Question: There is a "Change language" button at the bottom-right of the <URL>'s control panel.

But the button doesn't show up when I setup my own site. I try to copy some settings in demo site like "I18n Translation Enabled", still lack of luck. Can't find any document on the refinery site or google.
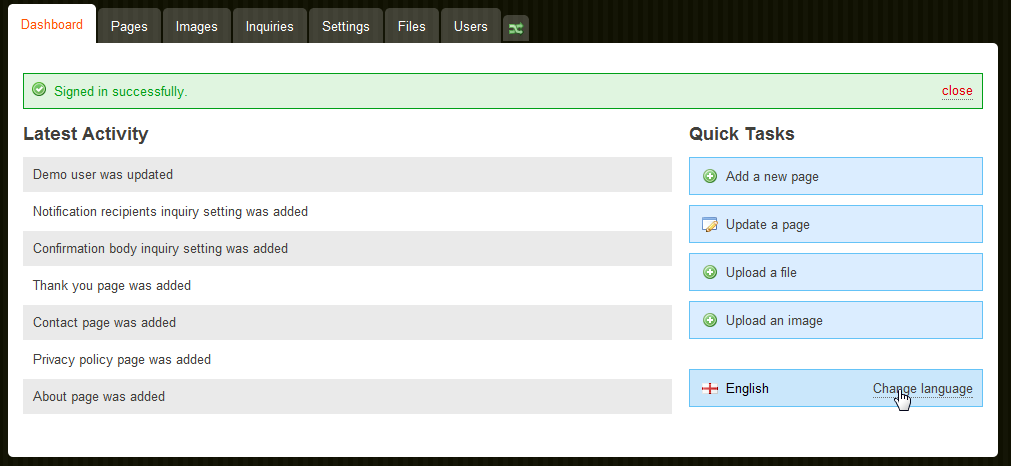
Answer: For this add the gem to Gemfile
It should be there by default, but just double check in case.
'''
gem 'refinerycms-i18n'
'''
Run the generator
'''
rails g refinerycms_i18n
'''
Change the language settings
In Refinery's settings find I18n Translation Frontend Locales (Refinery) and add the ISO country name.
'''
---
- :en
- :ru
- :de
'''
That's it! Visit the Pages tab and you should see flags indicating the page language in the tree.

Edit a page and you'll see the available languages at the top. Simply select one to add content for that language.